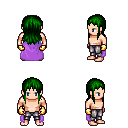
a pixel art fantasy rpg character, male body template, human, light skin, lavender cape, metal pants, green unkempt hairstyle, gold gloves, four views (front, back, left, right), 2x2 character sprite sheet, small pixel art, hard edges, no anti-aliasing